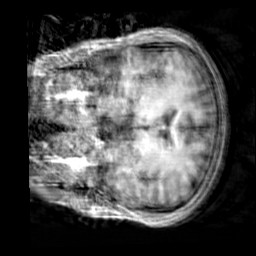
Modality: T1w
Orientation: coronal
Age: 26
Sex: male
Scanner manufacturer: siemens
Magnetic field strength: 3 T
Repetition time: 2.3 s
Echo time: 0.00303 s